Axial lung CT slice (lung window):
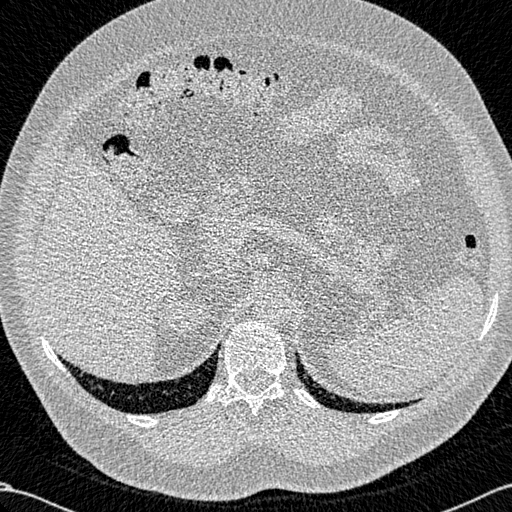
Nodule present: no